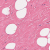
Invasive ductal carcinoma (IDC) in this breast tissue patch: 0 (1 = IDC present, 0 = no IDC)